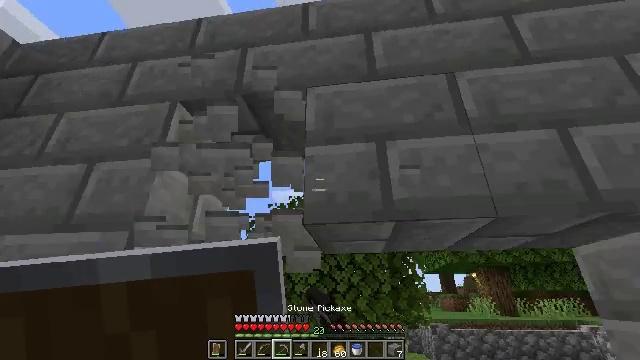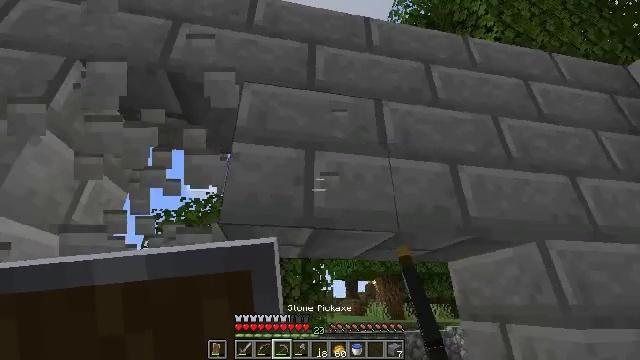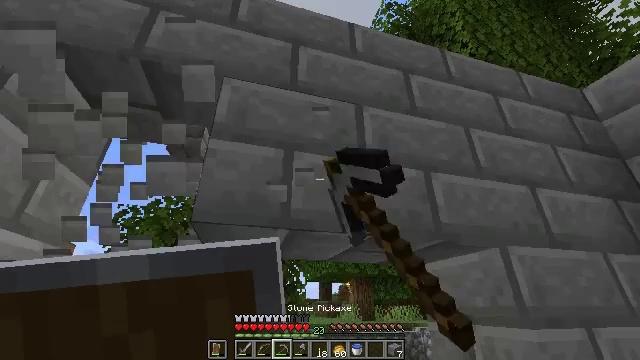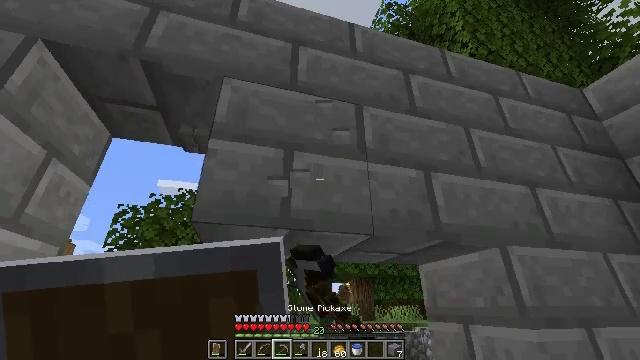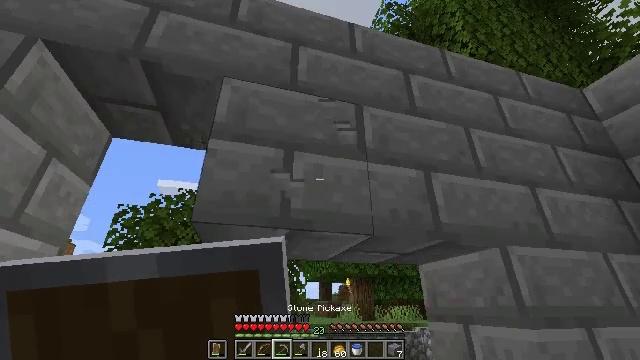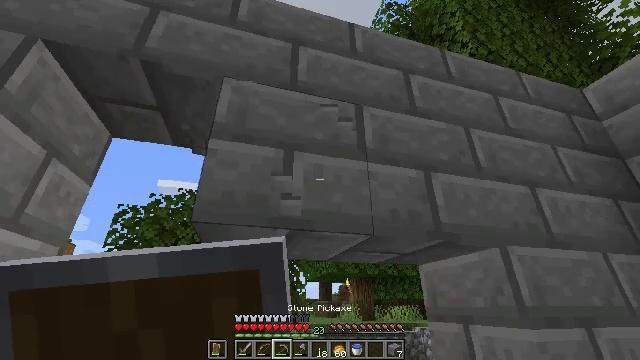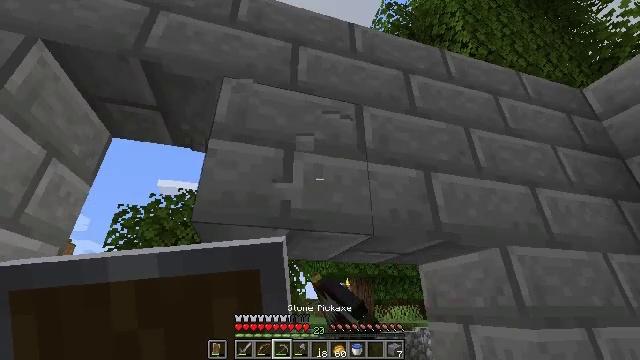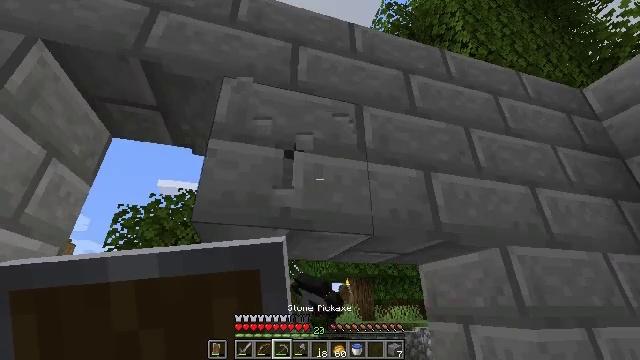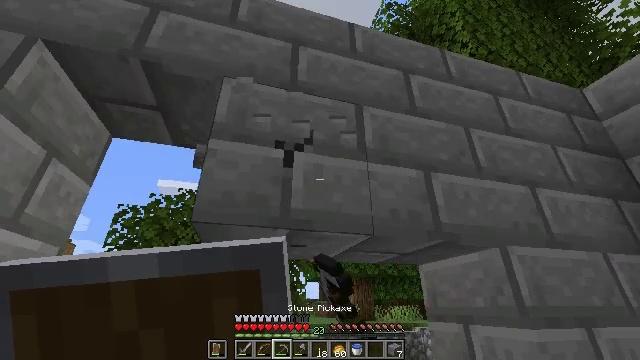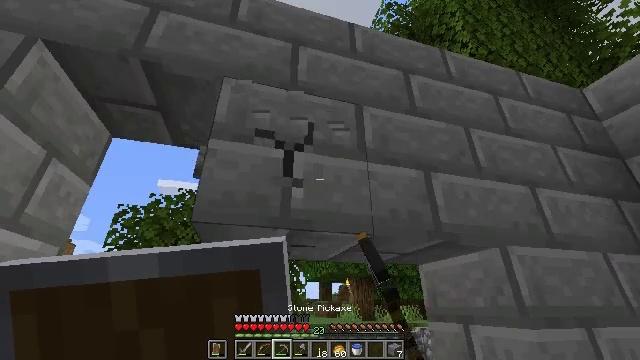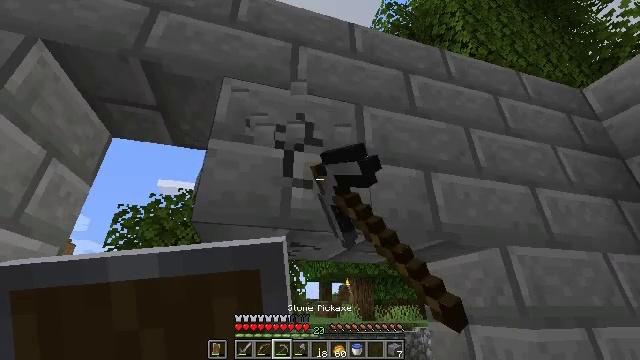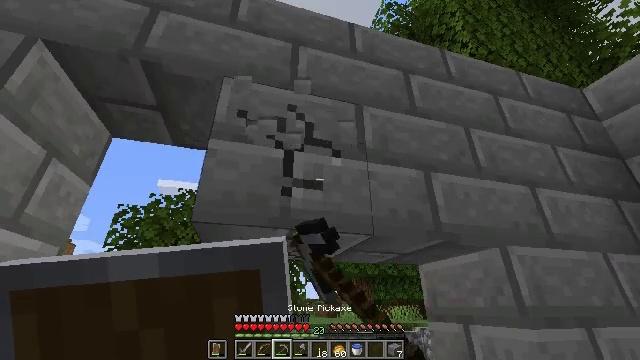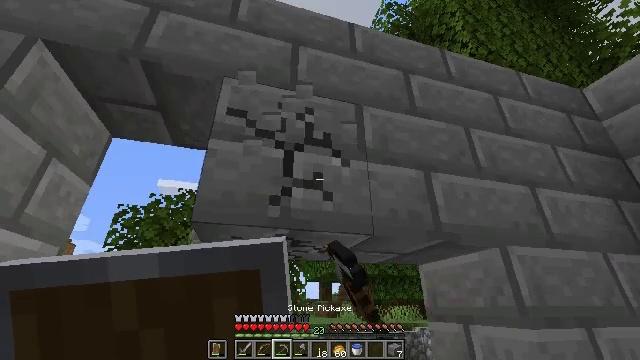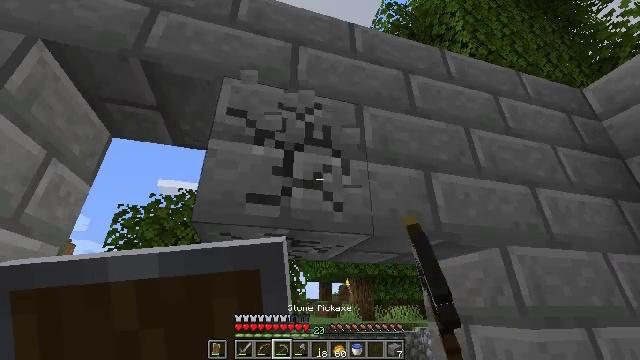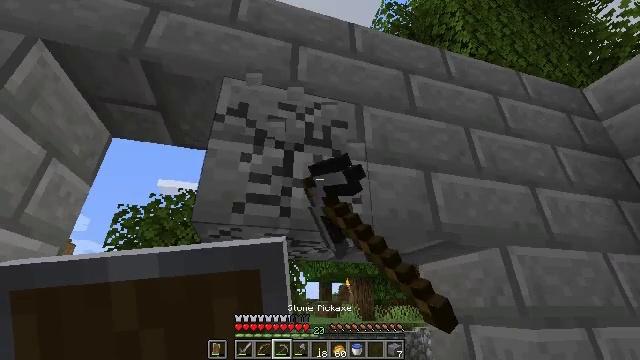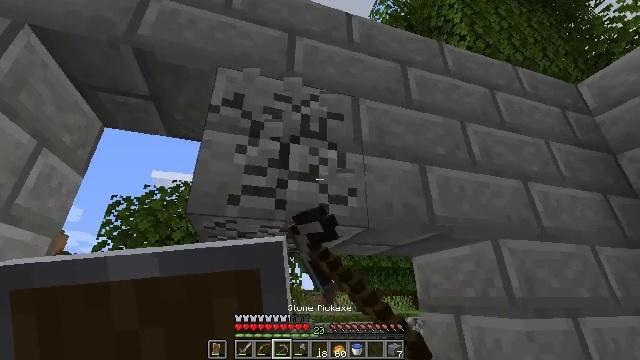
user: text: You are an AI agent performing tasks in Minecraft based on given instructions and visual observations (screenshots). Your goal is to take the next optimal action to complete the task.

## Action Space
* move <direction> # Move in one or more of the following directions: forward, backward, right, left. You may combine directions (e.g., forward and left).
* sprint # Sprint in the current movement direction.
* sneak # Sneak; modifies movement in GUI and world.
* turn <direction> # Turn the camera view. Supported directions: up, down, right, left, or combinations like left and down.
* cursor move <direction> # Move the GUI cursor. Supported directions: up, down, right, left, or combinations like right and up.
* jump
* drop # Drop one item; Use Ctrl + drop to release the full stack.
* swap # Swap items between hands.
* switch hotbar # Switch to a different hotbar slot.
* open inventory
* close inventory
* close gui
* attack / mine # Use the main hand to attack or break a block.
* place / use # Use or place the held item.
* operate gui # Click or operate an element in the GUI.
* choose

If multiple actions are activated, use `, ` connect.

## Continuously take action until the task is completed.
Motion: motion action
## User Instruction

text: Get stone bricks for construction purposes.
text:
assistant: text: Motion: turn right, attack / mine
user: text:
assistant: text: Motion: turn right, attack / mine
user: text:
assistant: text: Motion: attack / mine
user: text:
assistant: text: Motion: attack / mine
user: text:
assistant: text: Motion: attack / mine
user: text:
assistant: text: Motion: attack / mine
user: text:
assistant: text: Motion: attack / mine
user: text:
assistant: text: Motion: attack / mine
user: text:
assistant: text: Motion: attack / mine
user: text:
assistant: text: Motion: attack / mine
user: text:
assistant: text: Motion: attack / mine
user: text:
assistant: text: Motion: attack / mine
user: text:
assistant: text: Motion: attack / mine
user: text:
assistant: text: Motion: attack / mine
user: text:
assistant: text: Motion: turn right and down, attack / mine
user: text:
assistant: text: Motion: turn right and down, attack / mine
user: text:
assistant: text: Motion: attack / mine
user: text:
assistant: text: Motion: turn right and down, attack / mine
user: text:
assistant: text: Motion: attack / mine
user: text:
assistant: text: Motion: attack / mine
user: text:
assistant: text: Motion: attack / mine
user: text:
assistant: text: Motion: attack / mine
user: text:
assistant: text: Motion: attack / mine
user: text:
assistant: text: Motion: attack / mine
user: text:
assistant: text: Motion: attack / mine
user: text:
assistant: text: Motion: attack / mine
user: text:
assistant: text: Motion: attack / mine
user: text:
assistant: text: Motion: attack / mine
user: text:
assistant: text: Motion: attack / mine
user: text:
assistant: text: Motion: attack / mine